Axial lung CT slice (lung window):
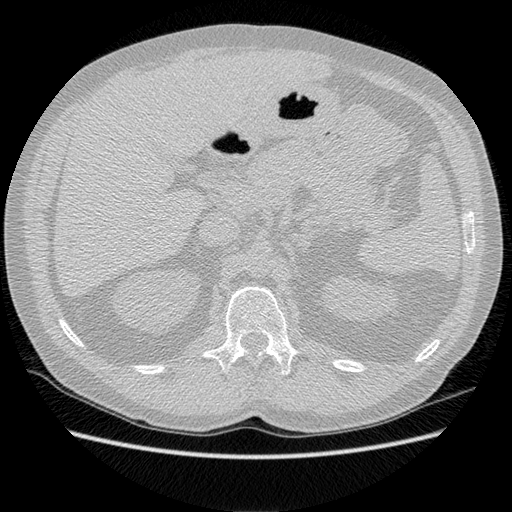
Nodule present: no